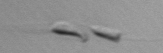
Label: Dinobryon